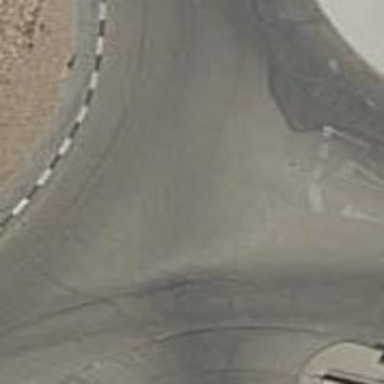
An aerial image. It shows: Asphalt road leading to roundabout at tertiary link junction.